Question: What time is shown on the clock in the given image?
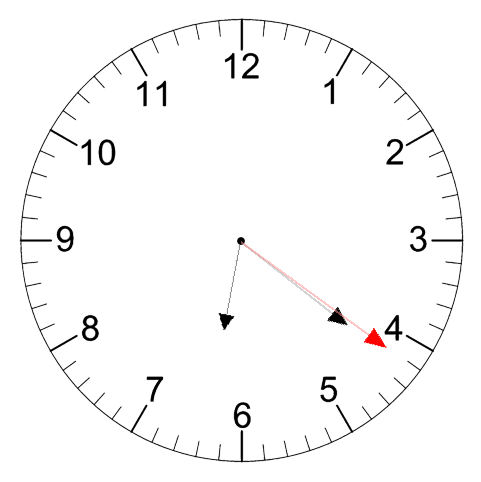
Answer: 06:21:21